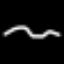
Label: squiggle